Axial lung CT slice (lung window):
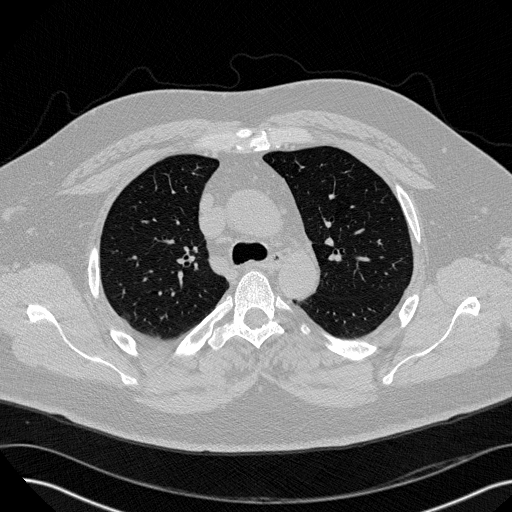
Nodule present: no